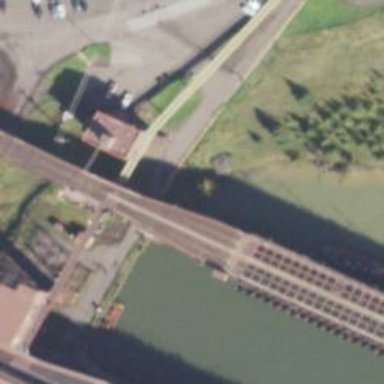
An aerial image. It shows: Single-track railway spur crossing viaduct.